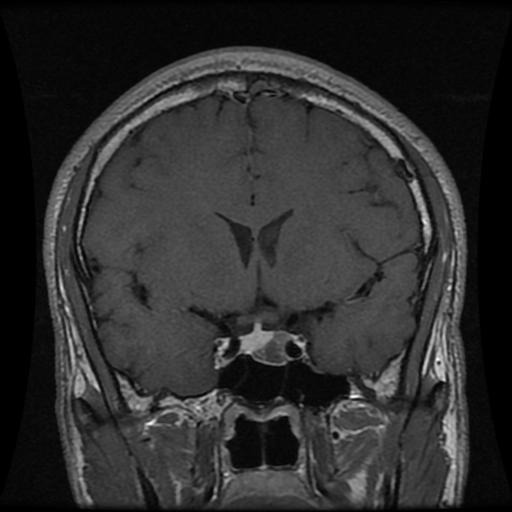
Label: pituitary